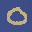
Label: 0